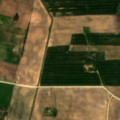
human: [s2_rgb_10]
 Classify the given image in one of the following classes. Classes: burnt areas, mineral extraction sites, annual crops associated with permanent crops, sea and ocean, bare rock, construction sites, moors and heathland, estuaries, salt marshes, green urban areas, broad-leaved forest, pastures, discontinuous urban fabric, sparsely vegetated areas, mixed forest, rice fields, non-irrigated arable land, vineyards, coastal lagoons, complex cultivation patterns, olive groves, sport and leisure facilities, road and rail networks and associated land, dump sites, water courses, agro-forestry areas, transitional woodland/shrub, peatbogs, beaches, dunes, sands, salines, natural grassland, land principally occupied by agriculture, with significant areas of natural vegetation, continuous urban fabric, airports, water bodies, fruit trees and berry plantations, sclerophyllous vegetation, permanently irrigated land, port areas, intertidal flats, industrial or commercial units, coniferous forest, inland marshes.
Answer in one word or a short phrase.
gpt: non-irrigated arable land